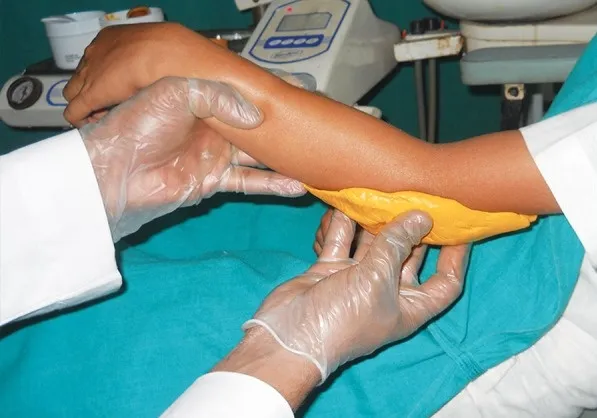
Impression making of the elbow using vinyl polysiloxane putty impression material.
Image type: radiology (ct)